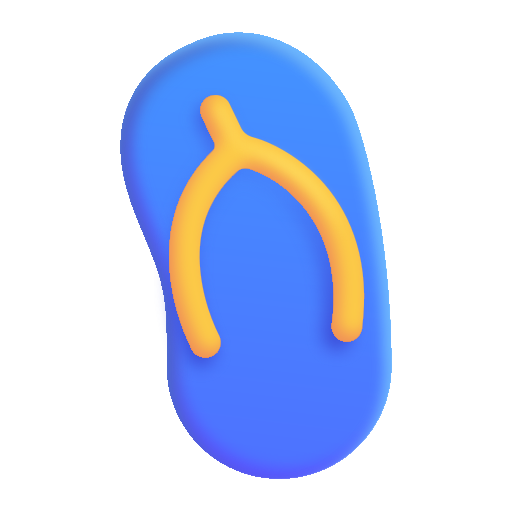
thong sandal color